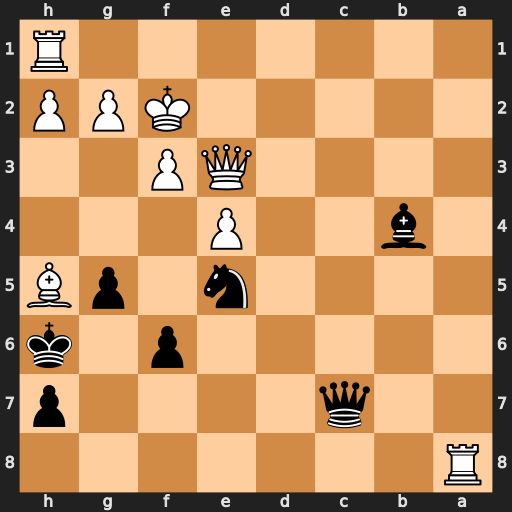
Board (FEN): R7/2q4p/5p1k/4n1pB/1b2P3/4QP2/5KPP/7R
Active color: b
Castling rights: -
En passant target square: -
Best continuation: Bc5 h4 Bxe3+